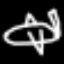
Label: airplane